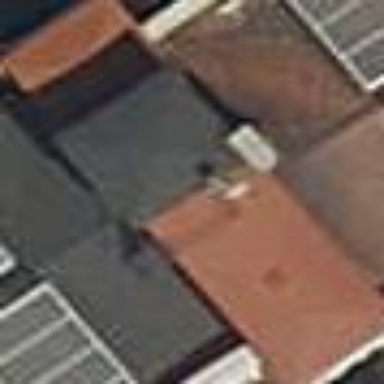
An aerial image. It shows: Part of building.